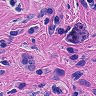
Metastatic tissue present: yes